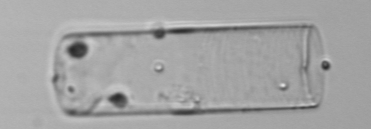
Label: Guinardia_flaccida